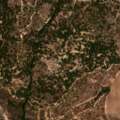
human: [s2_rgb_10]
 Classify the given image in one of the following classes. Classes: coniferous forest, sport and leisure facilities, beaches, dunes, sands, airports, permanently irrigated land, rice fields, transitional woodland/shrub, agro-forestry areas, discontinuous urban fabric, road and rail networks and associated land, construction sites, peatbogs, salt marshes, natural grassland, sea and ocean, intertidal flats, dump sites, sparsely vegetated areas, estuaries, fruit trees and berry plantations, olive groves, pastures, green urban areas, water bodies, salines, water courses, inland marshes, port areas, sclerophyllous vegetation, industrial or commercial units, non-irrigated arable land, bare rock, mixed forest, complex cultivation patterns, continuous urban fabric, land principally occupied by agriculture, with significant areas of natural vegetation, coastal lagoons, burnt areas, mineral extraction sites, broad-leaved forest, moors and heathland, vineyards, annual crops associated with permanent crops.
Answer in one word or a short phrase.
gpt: permanently irrigated land, broad-leaved forest, mixed forest, transitional woodland/shrub